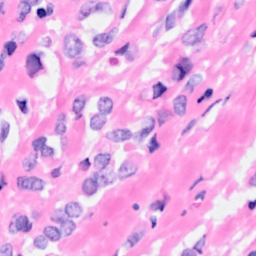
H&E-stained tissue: Breast